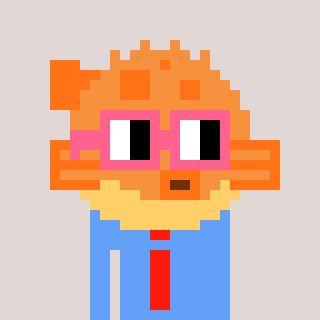
a pixel art character with square pink glasses, a pufferfish-shaped head and a blue-colored body on a warm background